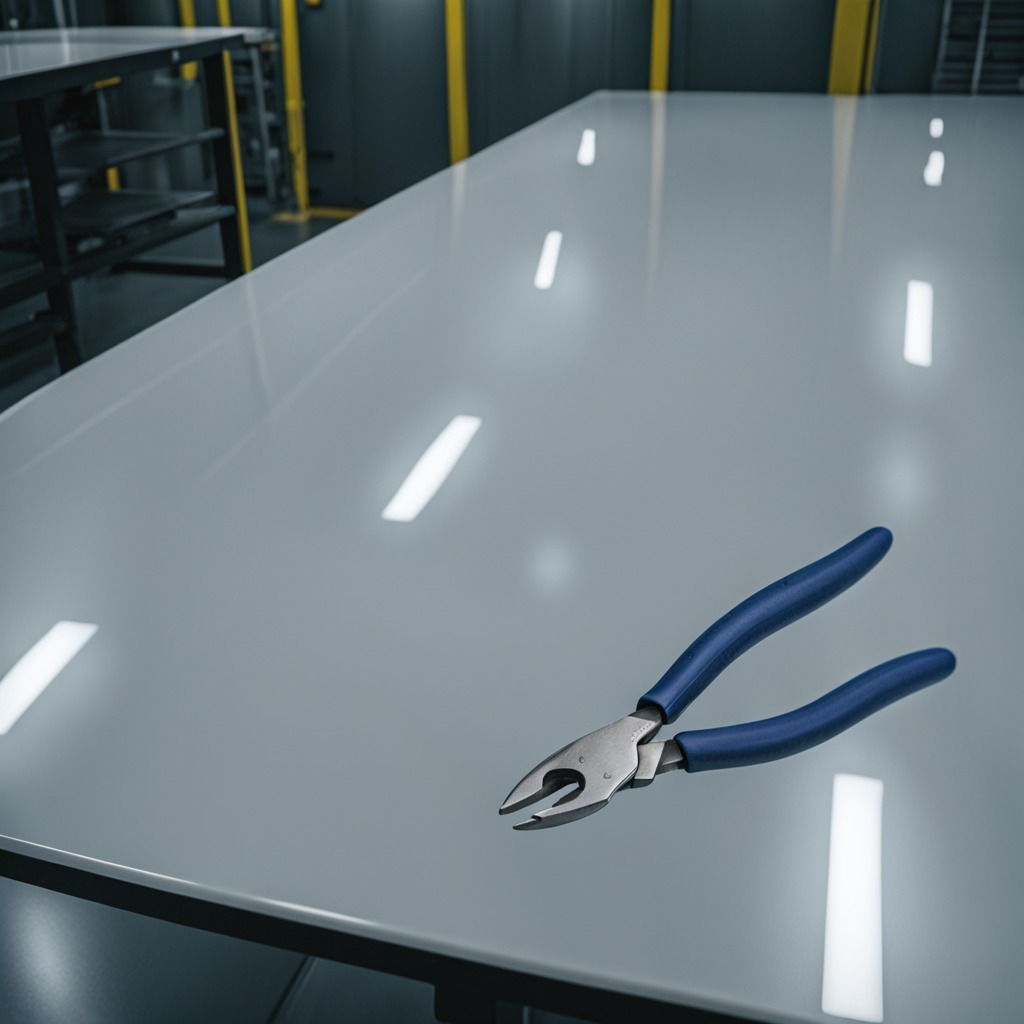
A plier is lying on the table.